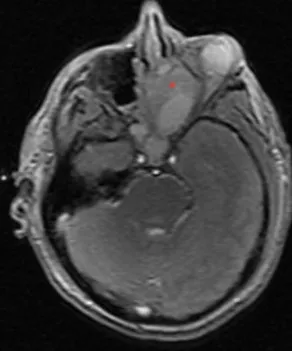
Repeat MRI status post-craniotomy resection of mass. . Axial MRI showing the extra-orbital area of resection of sinonasal mass, indicated by the red asterisk.
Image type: radiology (mri)